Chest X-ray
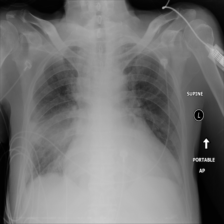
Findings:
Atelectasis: negative
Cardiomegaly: positive
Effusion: negative
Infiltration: negative
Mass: positive
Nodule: negative
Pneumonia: negative
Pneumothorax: negative
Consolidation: negative
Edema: positive
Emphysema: negative
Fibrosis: negative
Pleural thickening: negative
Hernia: negative